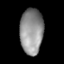
Tissue: lung
Cell type: Endothelial cells
Senescence score: 0.627
Nuclear area (px): 1033
Mean DAPI intensity: 144.49